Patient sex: F
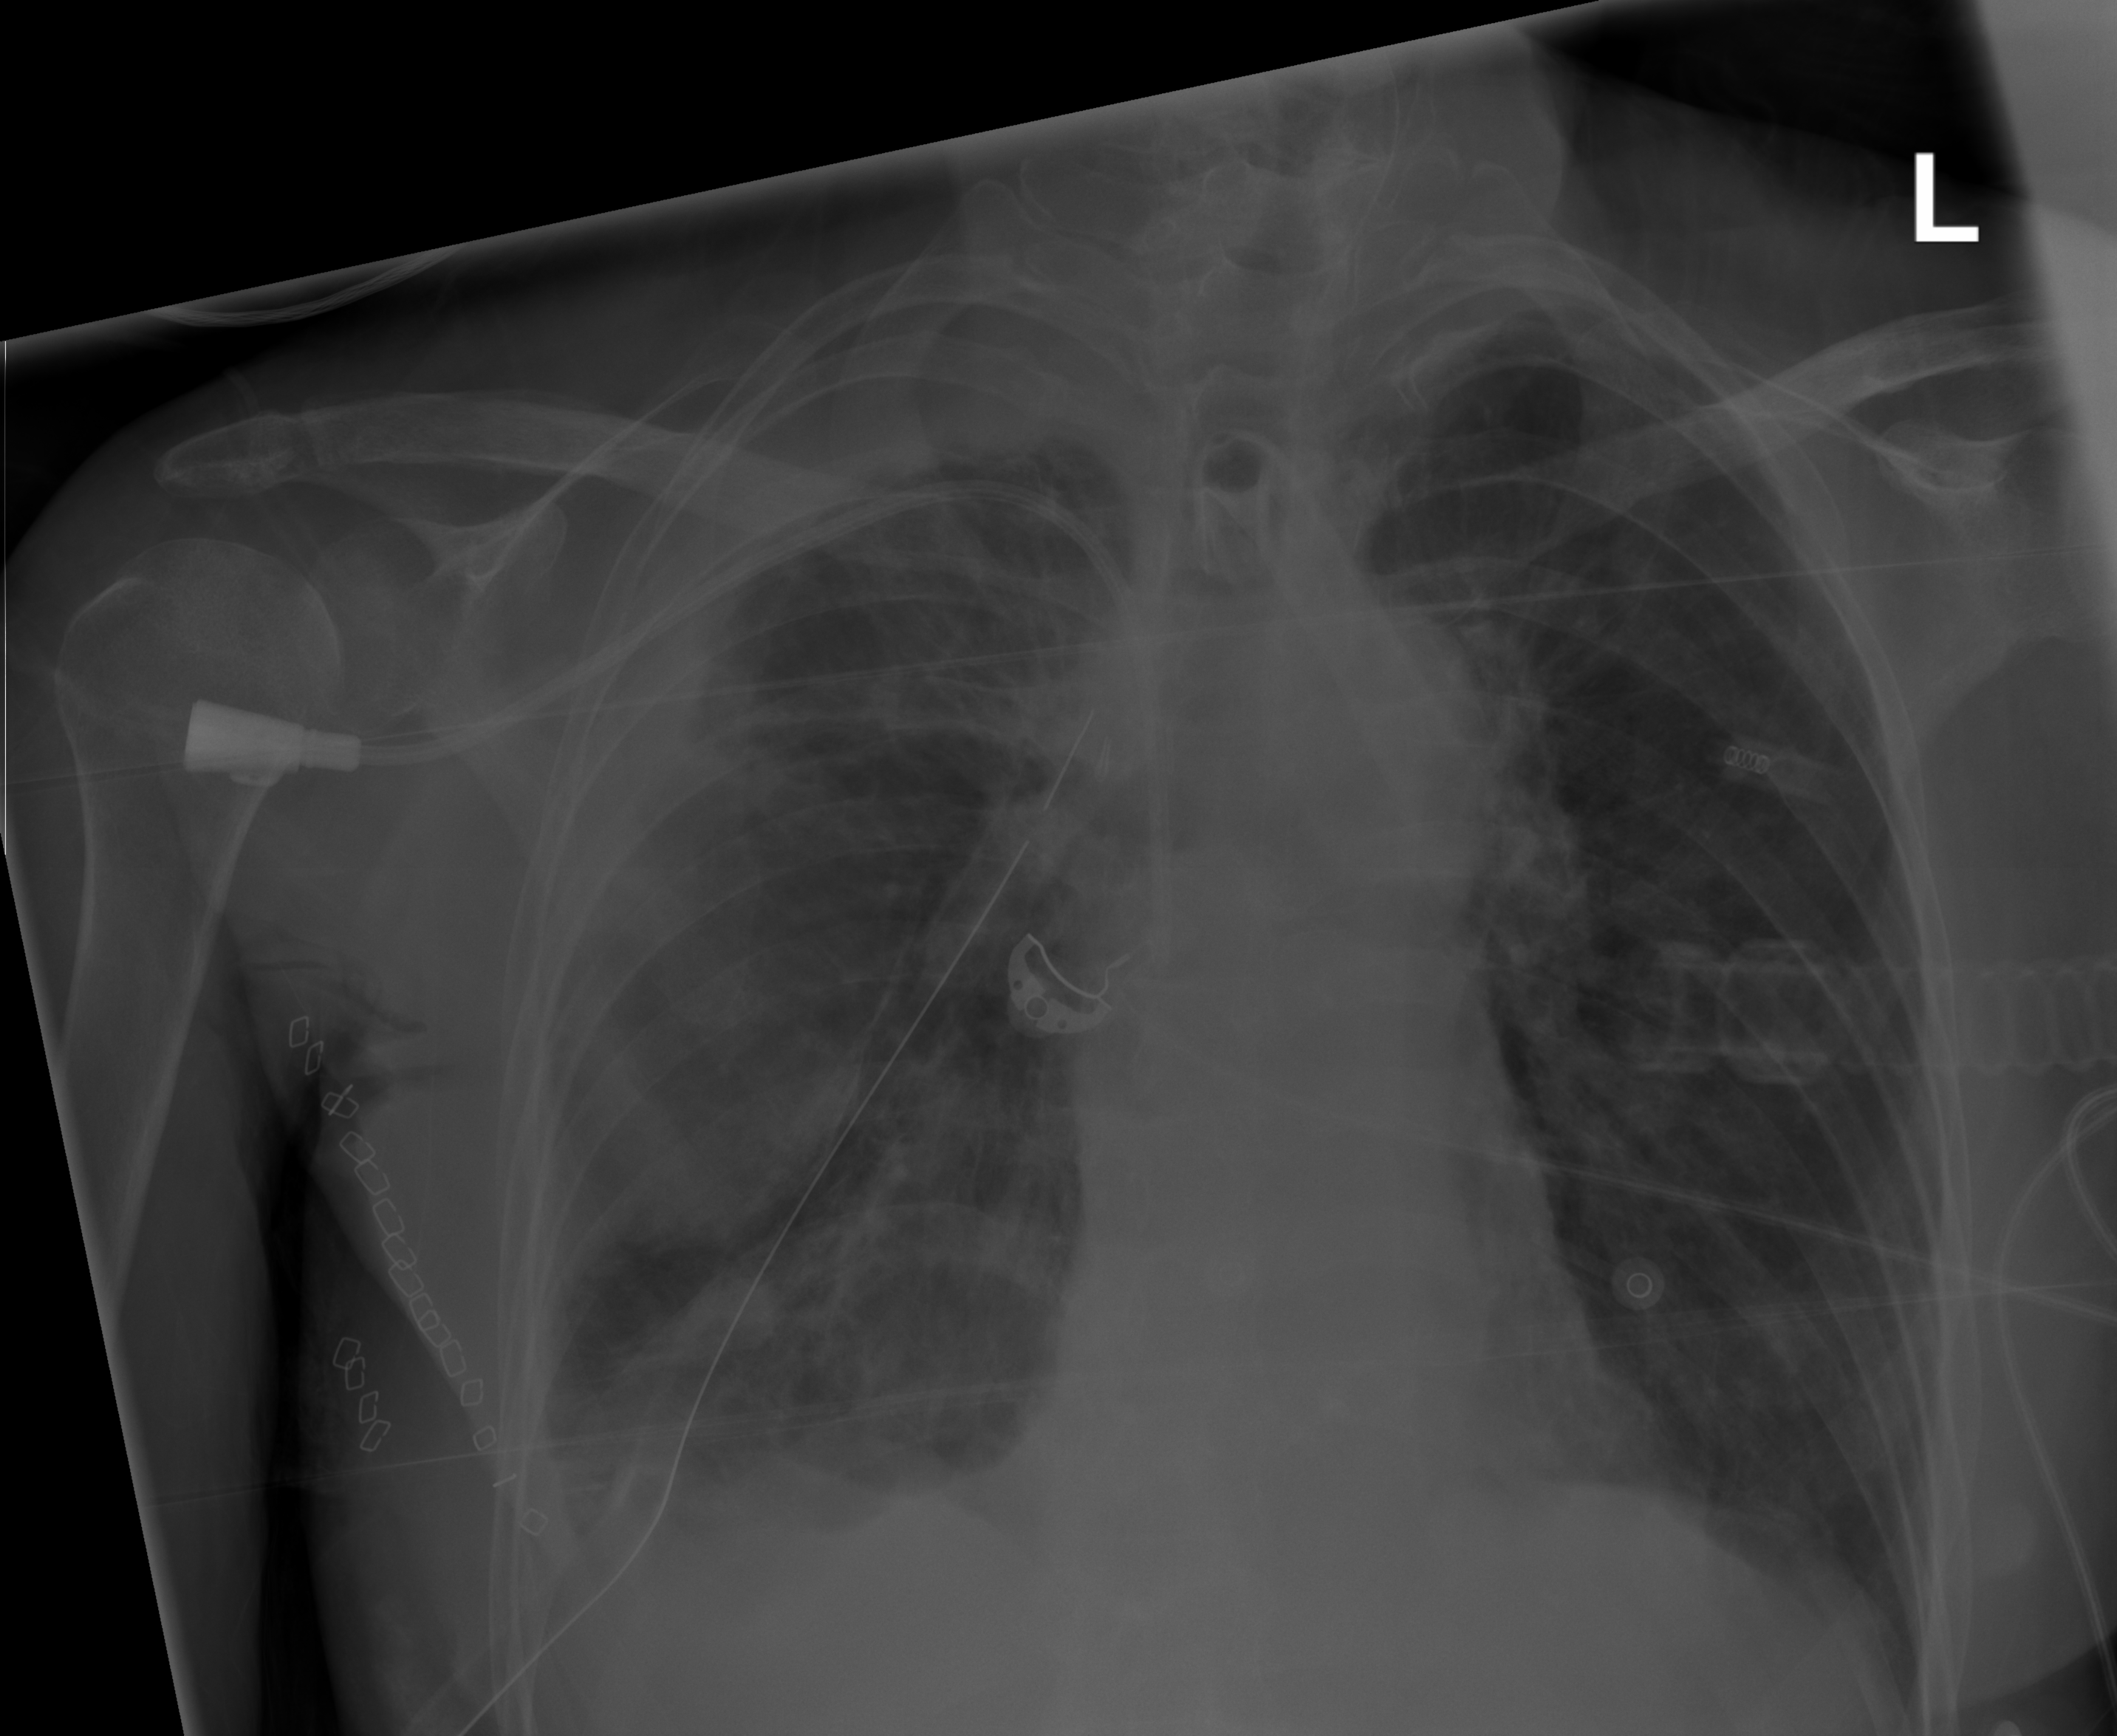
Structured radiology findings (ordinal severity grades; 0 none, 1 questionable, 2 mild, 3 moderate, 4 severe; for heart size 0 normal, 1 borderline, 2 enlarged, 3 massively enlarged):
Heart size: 0
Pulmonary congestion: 0
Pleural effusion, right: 2
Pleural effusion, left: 0
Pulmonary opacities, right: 3
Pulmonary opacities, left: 0
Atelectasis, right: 3
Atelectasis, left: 0